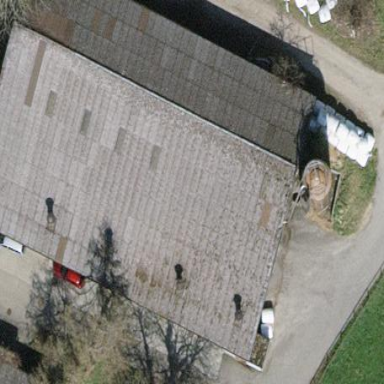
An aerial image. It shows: Farm auxiliary building.